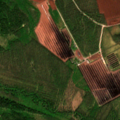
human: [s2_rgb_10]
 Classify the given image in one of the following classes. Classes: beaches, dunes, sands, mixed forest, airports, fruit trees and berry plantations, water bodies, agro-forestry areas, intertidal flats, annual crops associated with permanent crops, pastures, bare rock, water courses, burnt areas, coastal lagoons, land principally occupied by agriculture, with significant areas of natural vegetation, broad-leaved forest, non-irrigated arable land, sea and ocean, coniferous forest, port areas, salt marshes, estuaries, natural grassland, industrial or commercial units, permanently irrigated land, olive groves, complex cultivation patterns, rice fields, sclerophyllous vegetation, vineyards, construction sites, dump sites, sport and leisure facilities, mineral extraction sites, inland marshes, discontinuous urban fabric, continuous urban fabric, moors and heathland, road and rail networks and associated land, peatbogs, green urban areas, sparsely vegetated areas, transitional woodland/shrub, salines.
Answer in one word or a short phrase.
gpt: coniferous forest, mixed forest, transitional woodland/shrub, peatbogs